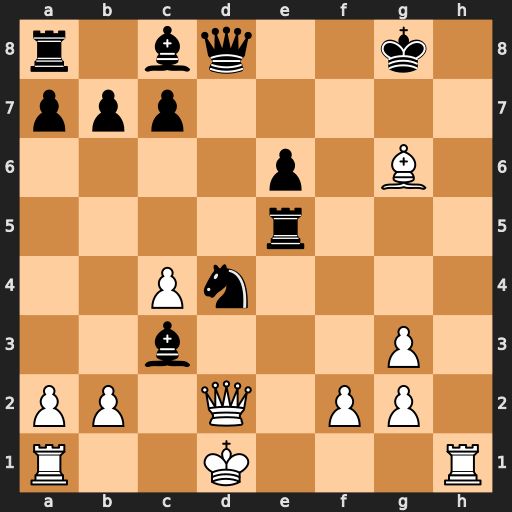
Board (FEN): r1bq2k1/ppp5/4p1B1/4r3/2Pn4/2b3P1/PP1Q1PP1/R2K3R
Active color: w
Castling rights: -
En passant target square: -
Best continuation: Rh8+ Kxh8 Qh6+ Kg8 Qh7+ Kf8 Qf7#